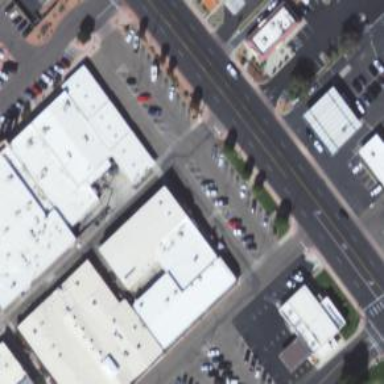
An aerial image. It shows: Retail building.